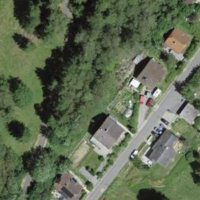
EUNIS habitat code: 55
Species observed at this site:
Aegopodium podagraria
Fagus sylvatica
Araneus diadematus